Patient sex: M
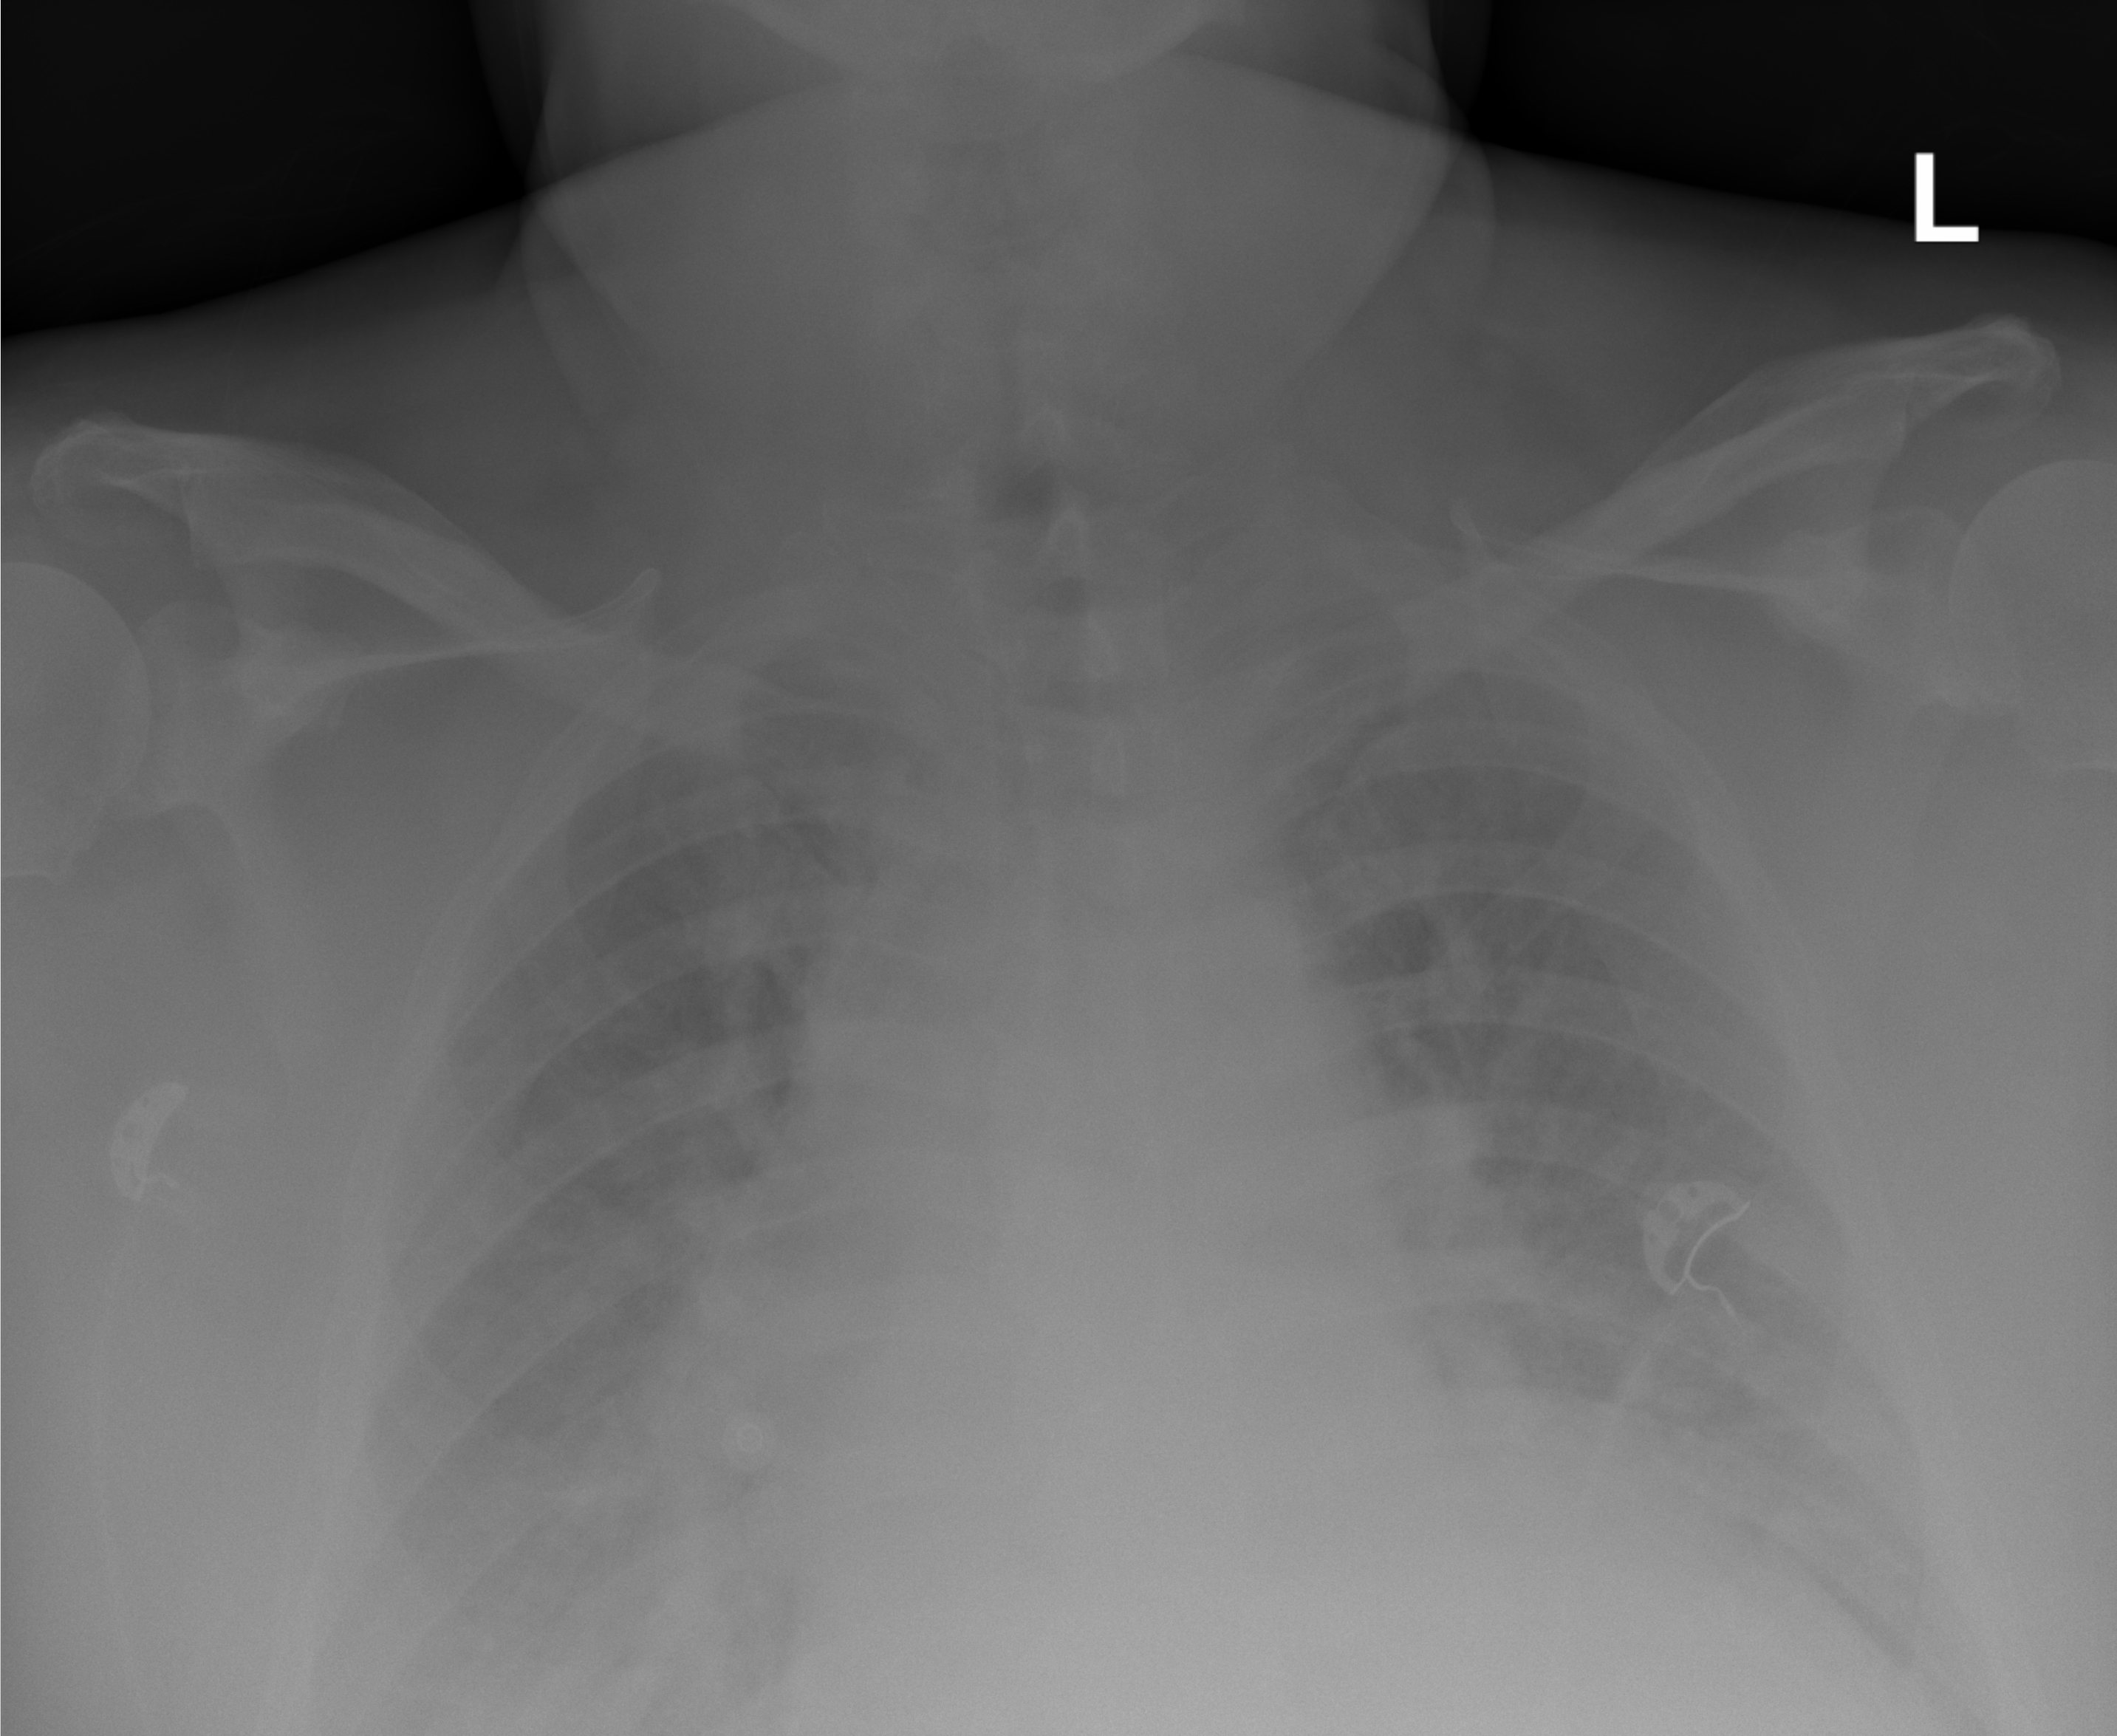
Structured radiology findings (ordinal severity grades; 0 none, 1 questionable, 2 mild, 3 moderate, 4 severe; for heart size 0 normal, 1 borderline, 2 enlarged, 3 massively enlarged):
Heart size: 2
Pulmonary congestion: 3
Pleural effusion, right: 2
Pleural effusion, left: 2
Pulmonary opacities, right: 2
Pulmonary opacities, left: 2
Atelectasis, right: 2
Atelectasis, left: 2